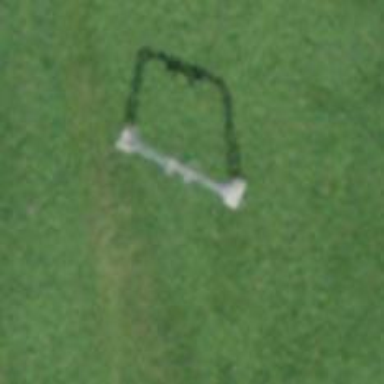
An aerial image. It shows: Pylon used for aerialway.